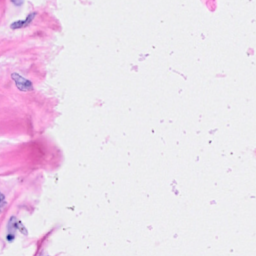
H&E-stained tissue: Breast